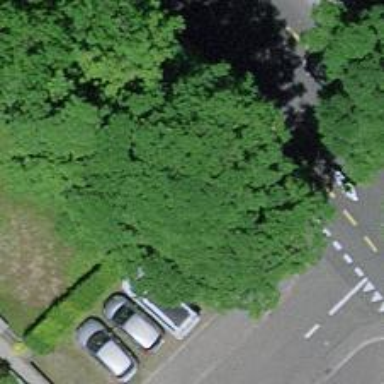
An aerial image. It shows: Avenue lined with trees.